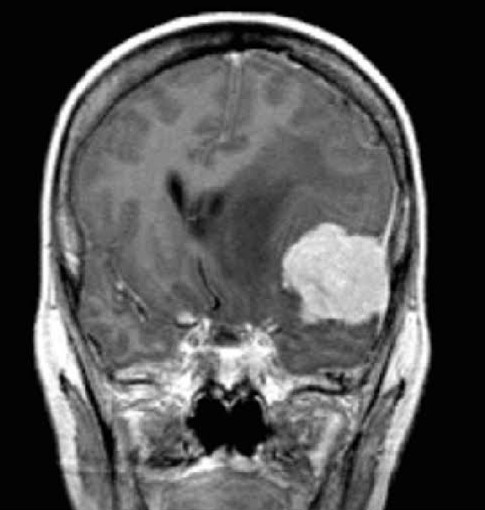
Label: meningioma